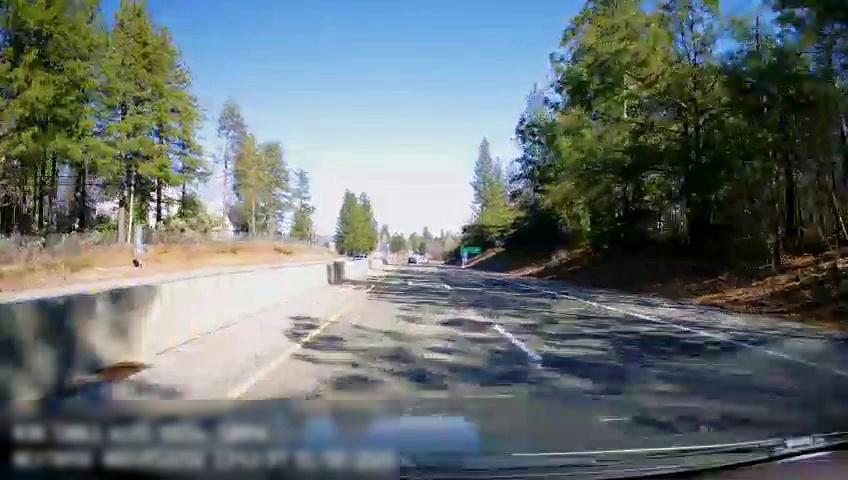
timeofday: Day
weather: Sunny
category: Drivable Space
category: Drivable Space
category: Vehicles | Car
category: Lanes | Current Lane
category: Lanes | Alternate Lane
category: Lanes | Current Lane
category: Traffic | Signs